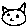
Label: cat